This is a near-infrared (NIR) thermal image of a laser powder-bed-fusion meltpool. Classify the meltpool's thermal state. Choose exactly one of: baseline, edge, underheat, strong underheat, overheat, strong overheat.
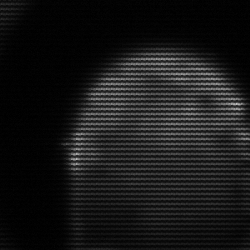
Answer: edge